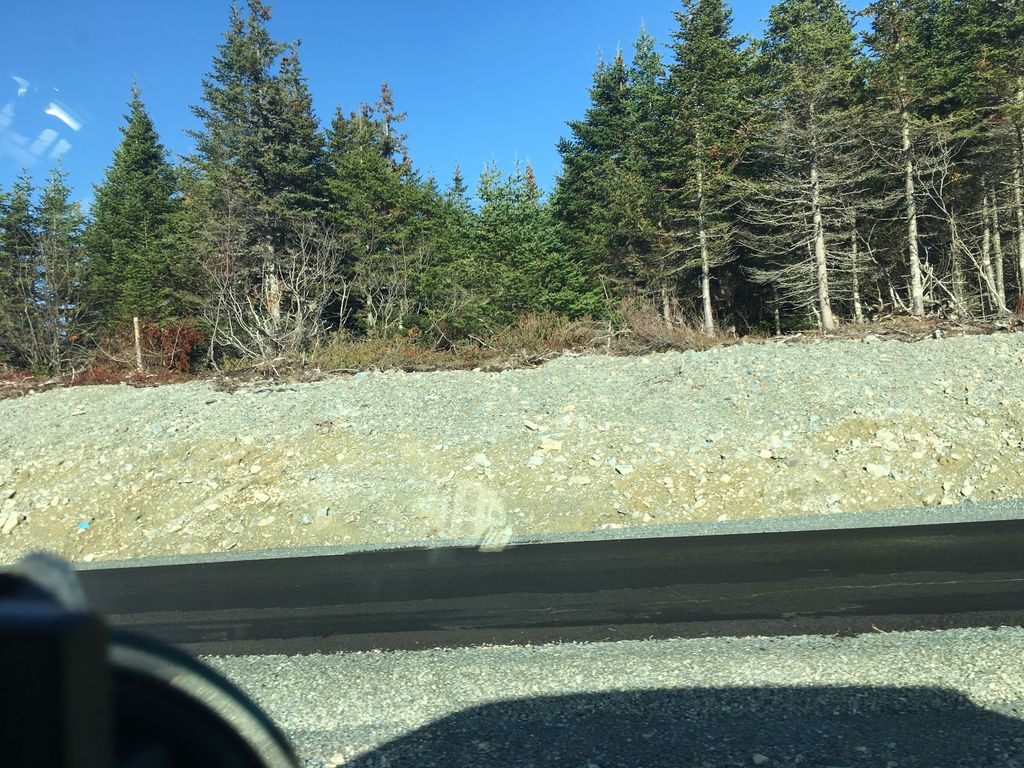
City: st_johns